Question: i created a linked list with those 2 structions
'''
typedef struct dog {
char *name;
int age;
} dog;
typedef struct alist {
dog* info;
struct alist *next;
} alist;
'''
whith those structions i made a linked list of dogs and it looks like this:

all the red bubbles are made with malloc.
im trying to create a function that removing all the list,dog type variables and freeing all allocated memory.
this is what i have tried:
'''
void free_dogs(alist* al){
if(al->next==NULL){
free (al->info->name);
free(al->info);
free(al);
return;
}
free_dogs(al->next);
free(al->info->name);
free(al->info);
free(al);
return;
}
'''
the function navigate in the list as i wanted but its does not free the allocated memory and im not sure what is the reason.
after running this funtion only *name attribute are removed.
what am i doing worng?
hope its clear, thanks!
edit:
this is a picture of my debugger:
<URL>
the variable names are different becuase the example i gave are more simple, sorry for the mess.
so as you can see, after running the function i made not everything are removed.
*info pointing to allocated memory address
ID- still have content inside
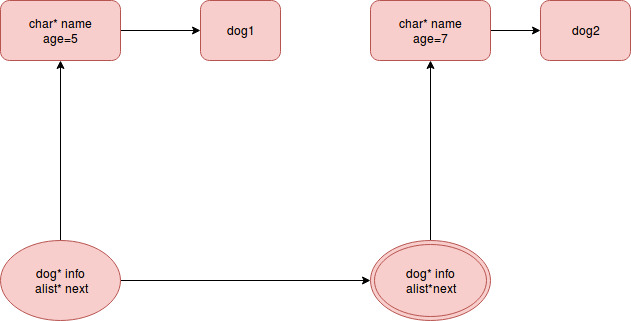
Answer: > so as you can see, after running the function i made not everything are removed. *info pointing to allocated memory address ID- still have content inside
The implementation is not required to change the value or remove anything.
A common, and awesome, analogy is going back into a hotel room after you checked out of it. If you left a book on the desk, it might still be there. That doesn't mean you didn't check out correctly or that the room isn't available for someone else to check into it. It's just not to be there anymore and only a fool would rely on it.